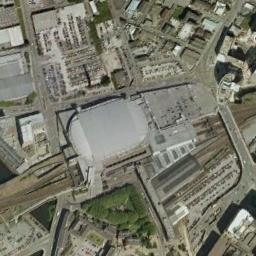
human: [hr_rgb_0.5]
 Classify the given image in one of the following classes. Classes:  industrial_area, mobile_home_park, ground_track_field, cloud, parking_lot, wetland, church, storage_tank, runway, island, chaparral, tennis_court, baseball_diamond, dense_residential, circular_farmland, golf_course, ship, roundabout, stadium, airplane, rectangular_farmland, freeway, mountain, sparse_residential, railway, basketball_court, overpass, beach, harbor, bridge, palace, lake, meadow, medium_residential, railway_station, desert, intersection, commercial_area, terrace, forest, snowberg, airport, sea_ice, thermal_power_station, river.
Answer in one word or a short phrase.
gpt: railway_station